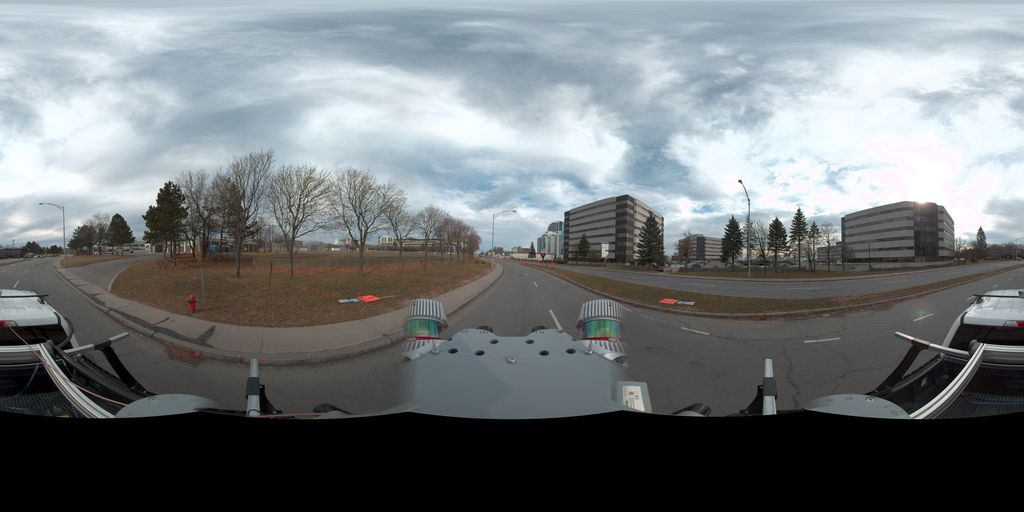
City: quebec_city